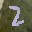
Label: 2